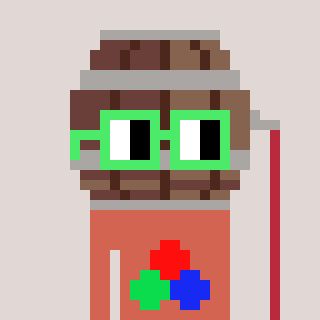
a pixel art character with square light green glasses, a wine barrel-shaped head and a peachy-colored body on a warm background